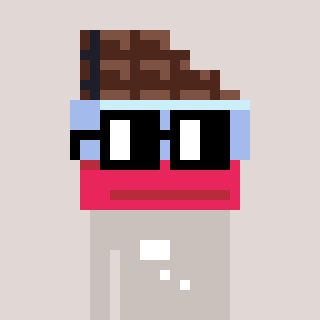
a pixel art character with square black glasses, a chocolate-shaped head and a foggrey-colored body on a warm background